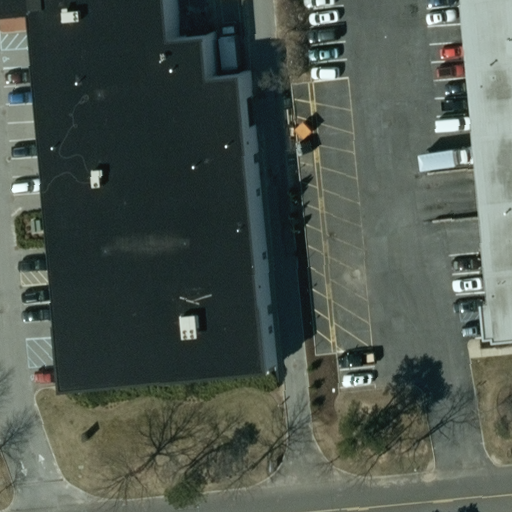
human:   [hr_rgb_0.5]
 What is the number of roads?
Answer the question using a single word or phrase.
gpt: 1

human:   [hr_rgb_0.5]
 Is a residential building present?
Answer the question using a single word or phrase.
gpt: no

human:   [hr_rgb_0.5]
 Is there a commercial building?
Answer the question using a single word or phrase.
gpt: yes

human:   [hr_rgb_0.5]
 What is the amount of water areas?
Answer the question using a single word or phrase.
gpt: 0

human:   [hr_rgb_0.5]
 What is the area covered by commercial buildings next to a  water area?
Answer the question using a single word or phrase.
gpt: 0m2

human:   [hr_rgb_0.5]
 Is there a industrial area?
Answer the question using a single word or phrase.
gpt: yes

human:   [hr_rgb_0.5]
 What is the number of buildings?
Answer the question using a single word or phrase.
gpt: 2

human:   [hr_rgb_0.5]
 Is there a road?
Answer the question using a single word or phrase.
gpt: yes

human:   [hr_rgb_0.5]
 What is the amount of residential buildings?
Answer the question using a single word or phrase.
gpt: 0

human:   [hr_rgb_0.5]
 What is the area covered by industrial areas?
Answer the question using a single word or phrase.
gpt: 10623m2

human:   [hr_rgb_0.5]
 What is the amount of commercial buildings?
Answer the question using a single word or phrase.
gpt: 2

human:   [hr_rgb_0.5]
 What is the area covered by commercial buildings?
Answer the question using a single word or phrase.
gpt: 180m2

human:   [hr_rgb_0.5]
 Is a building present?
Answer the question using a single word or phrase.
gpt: yes

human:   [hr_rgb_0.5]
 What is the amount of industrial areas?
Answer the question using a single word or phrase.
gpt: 1

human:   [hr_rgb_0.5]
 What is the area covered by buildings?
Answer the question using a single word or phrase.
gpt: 180m2

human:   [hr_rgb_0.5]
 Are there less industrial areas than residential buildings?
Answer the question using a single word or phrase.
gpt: no

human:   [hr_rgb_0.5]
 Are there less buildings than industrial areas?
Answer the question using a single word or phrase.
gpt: no

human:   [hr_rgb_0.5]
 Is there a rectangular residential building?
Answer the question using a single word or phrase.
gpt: no

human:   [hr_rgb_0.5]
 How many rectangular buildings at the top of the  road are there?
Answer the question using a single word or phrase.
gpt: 2

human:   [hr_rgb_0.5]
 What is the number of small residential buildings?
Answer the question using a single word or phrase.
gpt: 0

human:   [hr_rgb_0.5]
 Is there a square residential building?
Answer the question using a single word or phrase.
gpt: no

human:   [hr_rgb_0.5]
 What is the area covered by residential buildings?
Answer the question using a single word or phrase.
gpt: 0m2

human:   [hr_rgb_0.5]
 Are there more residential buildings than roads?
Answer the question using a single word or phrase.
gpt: no

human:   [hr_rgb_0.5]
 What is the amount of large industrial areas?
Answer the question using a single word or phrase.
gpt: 1

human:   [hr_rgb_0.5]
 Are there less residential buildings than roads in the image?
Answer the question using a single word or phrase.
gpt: yes

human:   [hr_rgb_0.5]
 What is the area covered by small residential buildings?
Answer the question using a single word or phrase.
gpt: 0m2

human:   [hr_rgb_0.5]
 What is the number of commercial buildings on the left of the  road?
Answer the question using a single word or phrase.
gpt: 1

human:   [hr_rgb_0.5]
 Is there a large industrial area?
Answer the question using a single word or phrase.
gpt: yes

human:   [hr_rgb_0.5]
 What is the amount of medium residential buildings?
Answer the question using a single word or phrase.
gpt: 0

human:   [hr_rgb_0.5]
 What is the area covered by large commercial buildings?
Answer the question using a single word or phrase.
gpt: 0m2

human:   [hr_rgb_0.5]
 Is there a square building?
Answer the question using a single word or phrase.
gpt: no

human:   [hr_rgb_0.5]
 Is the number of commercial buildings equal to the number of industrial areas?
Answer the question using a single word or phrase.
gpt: no

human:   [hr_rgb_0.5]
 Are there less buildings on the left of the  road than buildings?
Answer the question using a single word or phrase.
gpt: yes

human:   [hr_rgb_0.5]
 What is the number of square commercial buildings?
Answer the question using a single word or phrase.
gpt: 0

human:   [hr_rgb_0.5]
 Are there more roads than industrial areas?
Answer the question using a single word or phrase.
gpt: no

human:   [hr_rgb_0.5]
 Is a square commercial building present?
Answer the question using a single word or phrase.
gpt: no

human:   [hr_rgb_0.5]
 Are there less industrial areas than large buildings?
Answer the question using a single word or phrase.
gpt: no

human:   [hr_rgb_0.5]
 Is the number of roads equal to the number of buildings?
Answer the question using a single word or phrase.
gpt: no

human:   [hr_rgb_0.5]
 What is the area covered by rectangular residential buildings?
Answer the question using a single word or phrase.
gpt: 0m2

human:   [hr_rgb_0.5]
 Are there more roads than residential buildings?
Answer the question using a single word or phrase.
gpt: yes

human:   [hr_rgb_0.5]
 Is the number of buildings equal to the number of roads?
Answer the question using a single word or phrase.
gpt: no

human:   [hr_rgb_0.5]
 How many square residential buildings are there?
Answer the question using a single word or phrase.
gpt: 0

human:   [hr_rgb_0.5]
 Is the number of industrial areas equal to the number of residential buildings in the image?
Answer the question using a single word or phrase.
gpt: no

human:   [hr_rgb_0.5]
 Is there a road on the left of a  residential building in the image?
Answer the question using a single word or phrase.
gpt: no

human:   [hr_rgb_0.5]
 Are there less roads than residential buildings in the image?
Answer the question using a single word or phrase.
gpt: no

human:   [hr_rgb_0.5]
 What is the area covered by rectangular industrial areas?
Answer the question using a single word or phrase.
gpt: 10623m2

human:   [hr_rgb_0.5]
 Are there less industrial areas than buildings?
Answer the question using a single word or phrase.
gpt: yes

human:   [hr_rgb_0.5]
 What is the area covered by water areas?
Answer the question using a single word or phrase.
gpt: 0m2

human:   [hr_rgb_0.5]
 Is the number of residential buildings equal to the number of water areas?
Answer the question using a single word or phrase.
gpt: yes

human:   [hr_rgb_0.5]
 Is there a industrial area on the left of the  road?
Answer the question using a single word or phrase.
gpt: yes

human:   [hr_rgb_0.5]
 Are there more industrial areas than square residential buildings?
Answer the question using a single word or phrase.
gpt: yes

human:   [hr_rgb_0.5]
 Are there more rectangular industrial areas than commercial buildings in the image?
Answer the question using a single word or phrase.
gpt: no

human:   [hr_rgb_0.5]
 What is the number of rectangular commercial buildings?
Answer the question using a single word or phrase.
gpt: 2

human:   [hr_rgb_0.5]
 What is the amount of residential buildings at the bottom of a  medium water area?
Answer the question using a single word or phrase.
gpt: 0

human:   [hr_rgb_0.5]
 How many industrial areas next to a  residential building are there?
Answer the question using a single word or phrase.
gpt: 0

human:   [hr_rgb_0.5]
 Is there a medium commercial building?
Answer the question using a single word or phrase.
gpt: yes

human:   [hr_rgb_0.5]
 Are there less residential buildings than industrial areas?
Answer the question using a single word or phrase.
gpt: yes

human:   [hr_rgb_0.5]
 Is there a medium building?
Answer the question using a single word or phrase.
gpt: yes

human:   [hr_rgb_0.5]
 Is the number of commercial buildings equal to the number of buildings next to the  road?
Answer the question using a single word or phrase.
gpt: yes

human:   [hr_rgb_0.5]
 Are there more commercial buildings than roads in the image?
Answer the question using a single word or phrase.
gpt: yes

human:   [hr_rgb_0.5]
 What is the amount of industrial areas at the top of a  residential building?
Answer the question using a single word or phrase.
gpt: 0

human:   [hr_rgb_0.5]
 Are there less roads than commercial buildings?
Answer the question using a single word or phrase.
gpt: yes

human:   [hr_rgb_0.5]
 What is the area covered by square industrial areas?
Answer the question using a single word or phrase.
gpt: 0m2

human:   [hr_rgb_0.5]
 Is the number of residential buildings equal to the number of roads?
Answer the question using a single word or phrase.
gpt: no